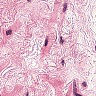
Metastatic tissue present: no